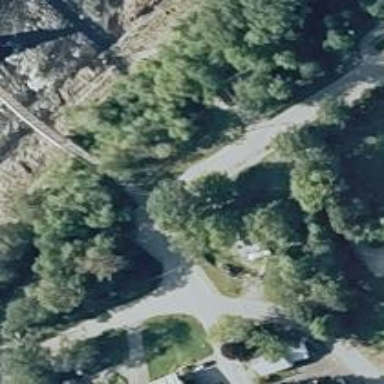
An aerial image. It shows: Abandoned railway next to footway.